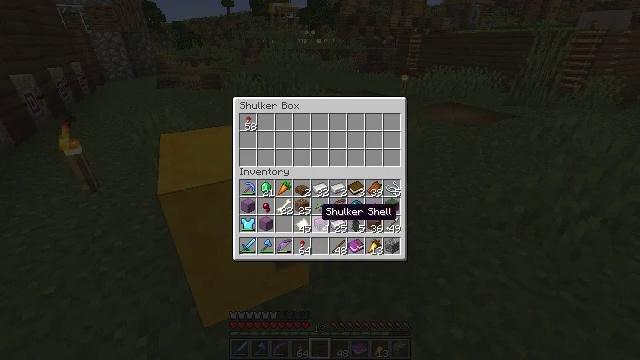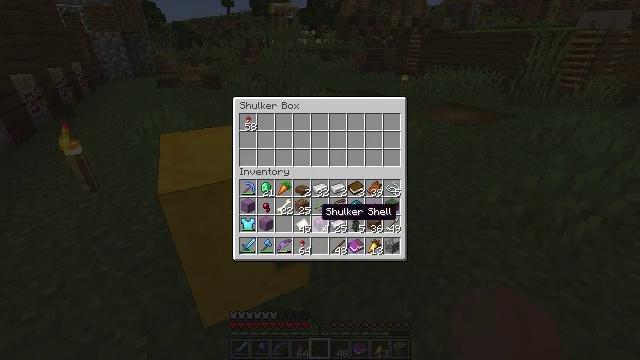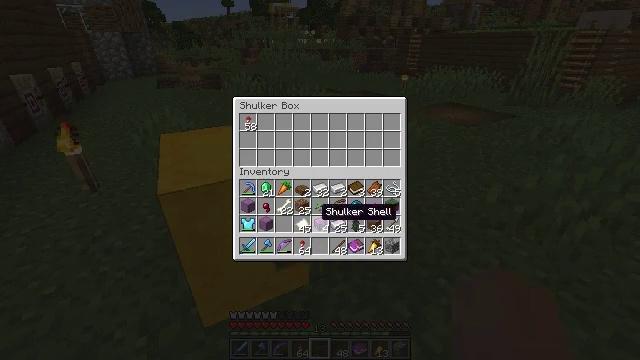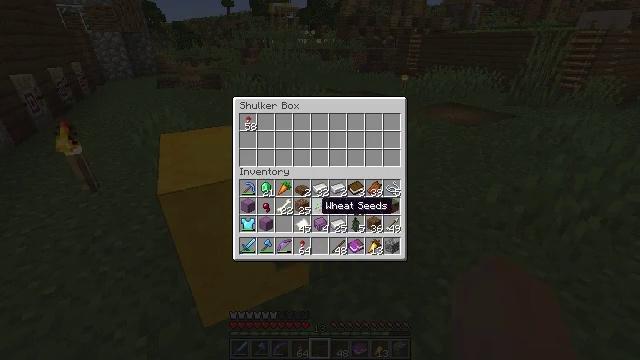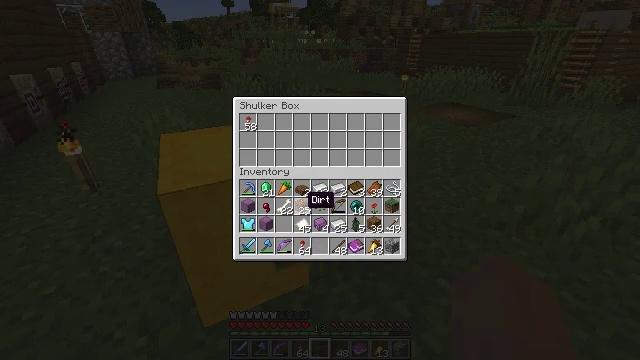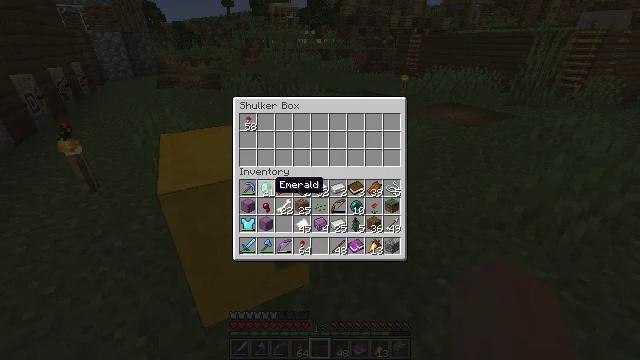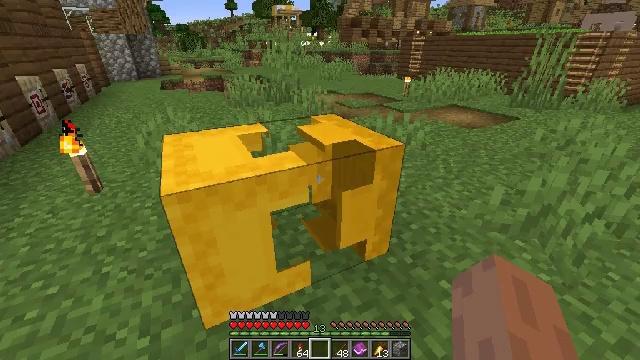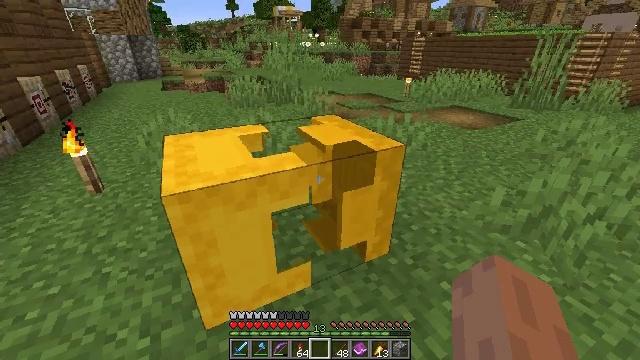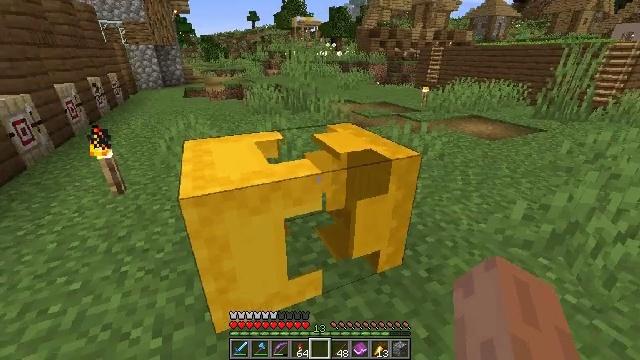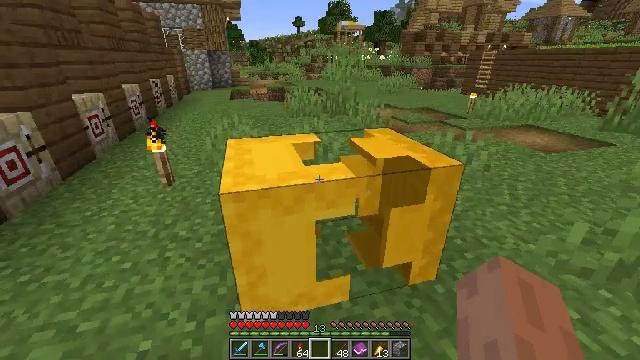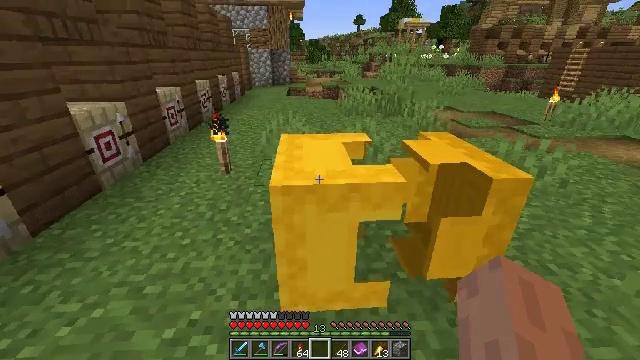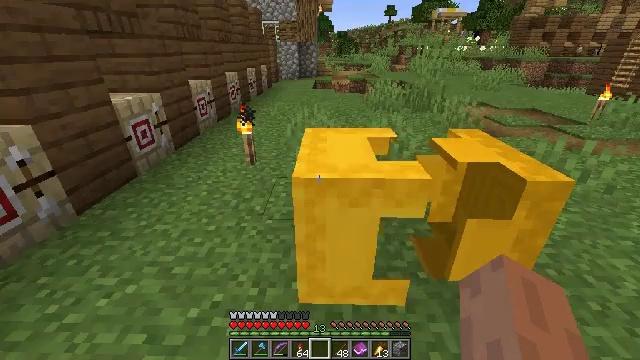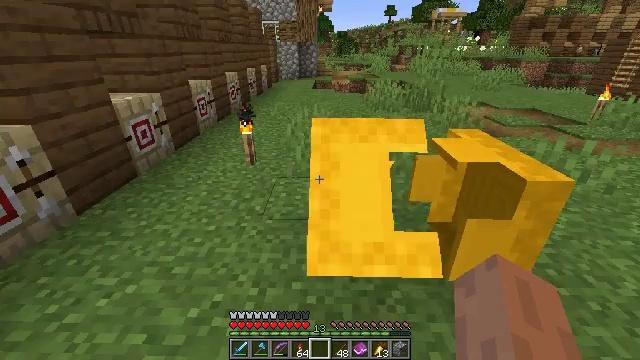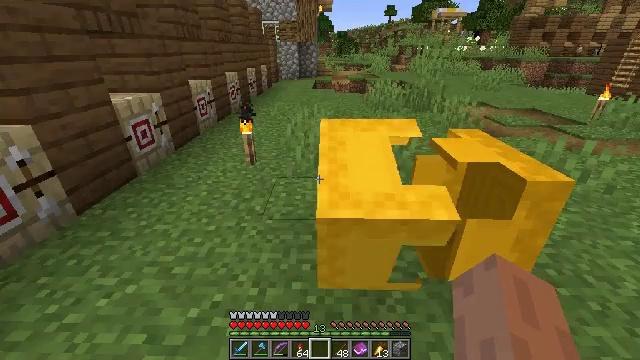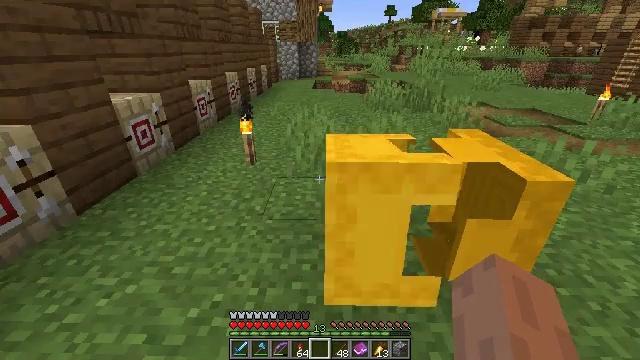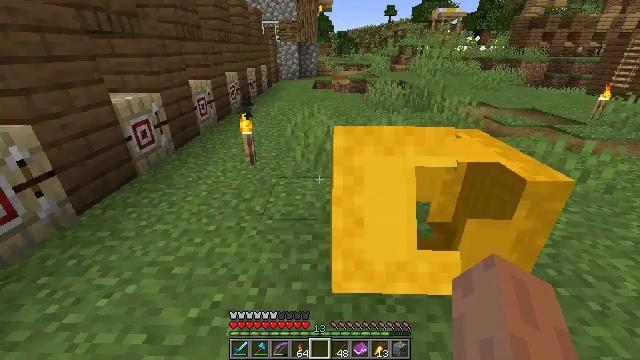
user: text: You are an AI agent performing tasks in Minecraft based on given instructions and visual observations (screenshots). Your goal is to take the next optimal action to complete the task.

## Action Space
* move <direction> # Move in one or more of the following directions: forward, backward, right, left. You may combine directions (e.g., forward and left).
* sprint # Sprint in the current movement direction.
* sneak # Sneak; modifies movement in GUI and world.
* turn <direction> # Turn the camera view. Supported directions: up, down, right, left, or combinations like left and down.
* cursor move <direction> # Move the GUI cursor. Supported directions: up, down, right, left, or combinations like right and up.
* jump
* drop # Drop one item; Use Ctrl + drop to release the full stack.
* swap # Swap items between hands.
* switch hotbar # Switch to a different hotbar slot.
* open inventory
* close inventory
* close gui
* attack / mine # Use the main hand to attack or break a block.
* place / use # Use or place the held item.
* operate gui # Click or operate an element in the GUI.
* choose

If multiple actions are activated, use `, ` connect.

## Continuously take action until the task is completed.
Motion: motion action
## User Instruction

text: Gather items from the yellow shulker box.
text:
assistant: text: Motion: sneak
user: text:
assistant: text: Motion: sneak
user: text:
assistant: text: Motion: no_op
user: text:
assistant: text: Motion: cursor move left
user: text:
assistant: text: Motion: cursor move left and up
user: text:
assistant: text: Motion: close inventory
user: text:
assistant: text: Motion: close inventory
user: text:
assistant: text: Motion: turn left and up, close inventory
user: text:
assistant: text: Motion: turn left, close inventory
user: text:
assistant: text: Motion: turn left
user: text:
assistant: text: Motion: turn left and down
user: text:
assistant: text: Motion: no_op
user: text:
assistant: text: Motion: no_op
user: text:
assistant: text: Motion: no_op
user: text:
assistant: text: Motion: no_op
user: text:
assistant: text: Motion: turn right and down
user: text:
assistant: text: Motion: turn right and down
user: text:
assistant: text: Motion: switch to hotbar 2
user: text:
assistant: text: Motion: switch to hotbar 2
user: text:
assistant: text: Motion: turn right, switch to hotbar 2
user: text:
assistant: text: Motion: turn right, switch to hotbar 2
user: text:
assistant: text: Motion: turn right
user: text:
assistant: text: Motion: no_op
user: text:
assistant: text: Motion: no_op
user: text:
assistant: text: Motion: no_op
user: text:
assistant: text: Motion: no_op
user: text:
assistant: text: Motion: no_op
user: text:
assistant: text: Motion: no_op
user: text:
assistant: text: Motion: no_op
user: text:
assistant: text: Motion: no_op